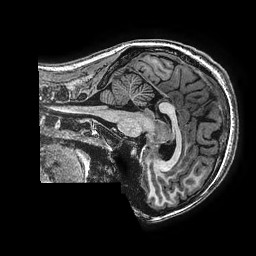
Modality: T1w
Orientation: sagittal
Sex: female
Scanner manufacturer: ge
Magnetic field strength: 3 T
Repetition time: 0.00766 s
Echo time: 0.003476 s